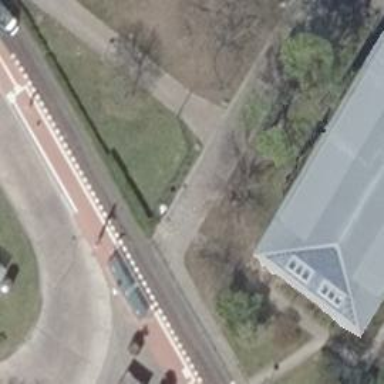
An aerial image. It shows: Footway.